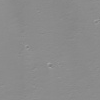
Atmospheric dust classification: not_dusty